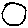
Label: circle